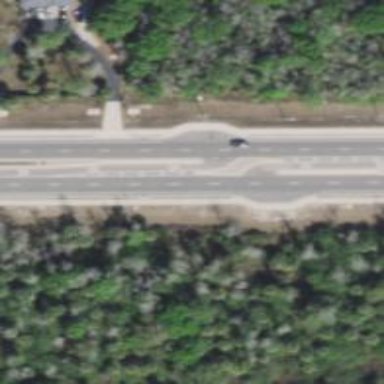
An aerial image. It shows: Asphalt road at the secondary link level.